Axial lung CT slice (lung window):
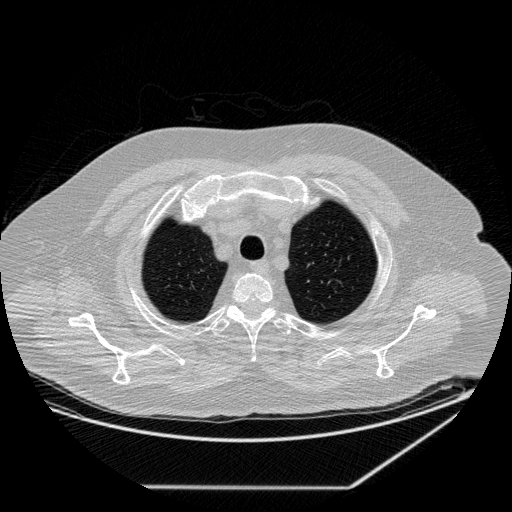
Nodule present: no